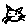
Label: cat